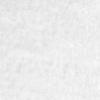
Label: no_change